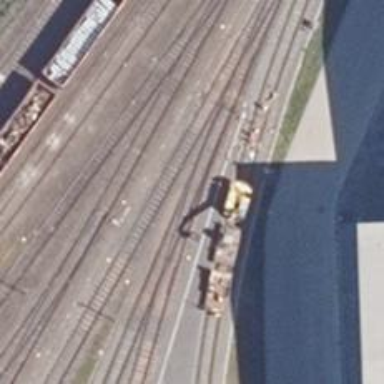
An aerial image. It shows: Railway switch.